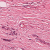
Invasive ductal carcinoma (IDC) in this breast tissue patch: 1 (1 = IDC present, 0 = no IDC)